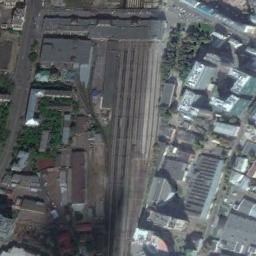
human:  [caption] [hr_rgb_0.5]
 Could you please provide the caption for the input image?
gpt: The railway station has some railways and a building and lots of other buildings are next to the railway station .

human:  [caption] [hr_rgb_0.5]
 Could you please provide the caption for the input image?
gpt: There are many buildings beside the railway station .

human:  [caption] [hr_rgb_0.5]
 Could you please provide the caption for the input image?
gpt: The railway station is next to some buildings and trees .

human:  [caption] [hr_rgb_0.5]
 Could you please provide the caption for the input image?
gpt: There is a fully equipped railway station in the city .

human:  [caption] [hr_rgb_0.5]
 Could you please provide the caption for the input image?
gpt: There are some gray buildings beside the railway station .